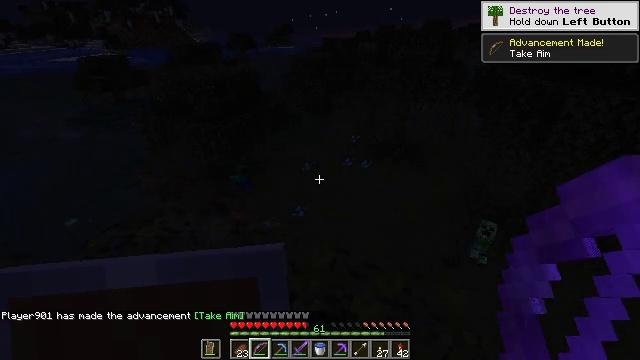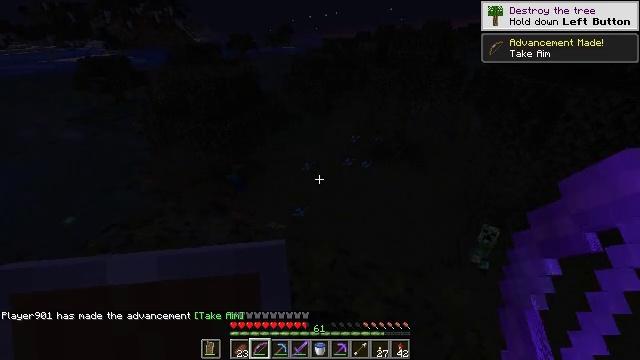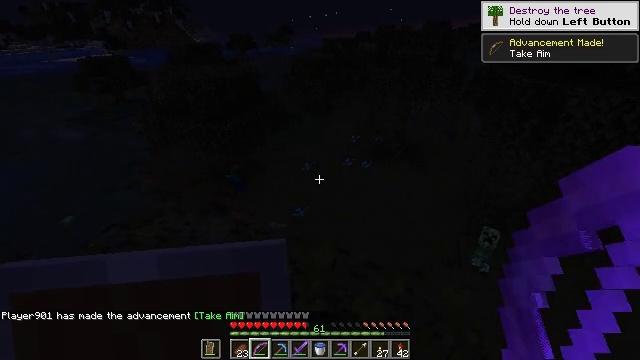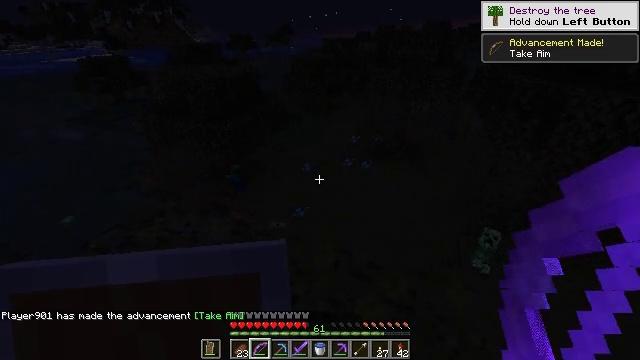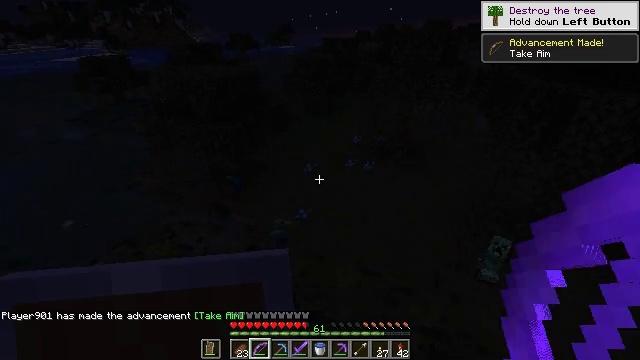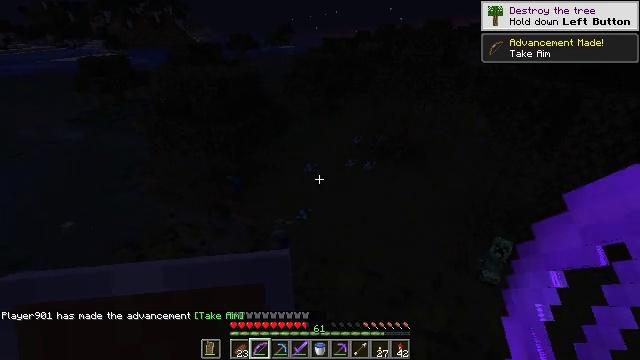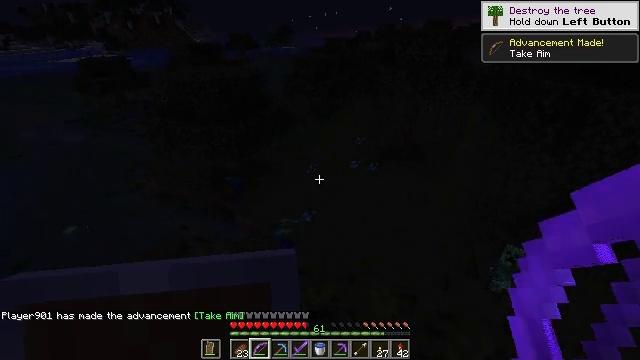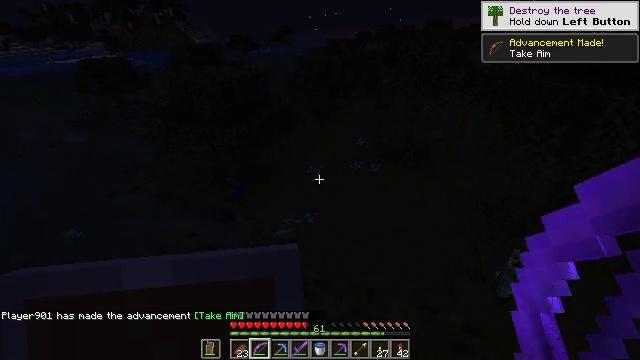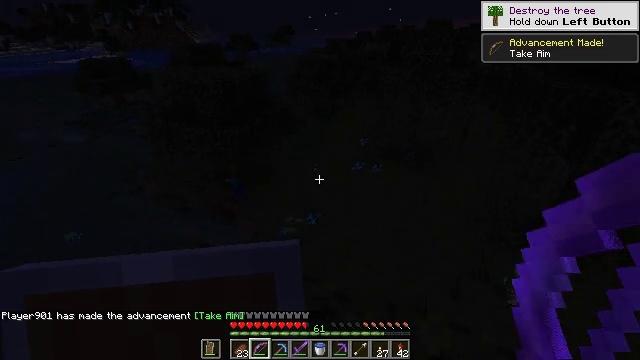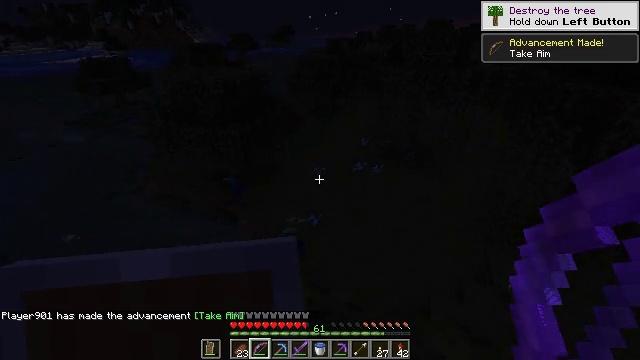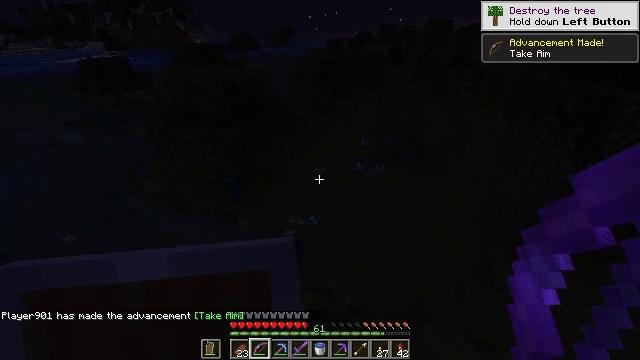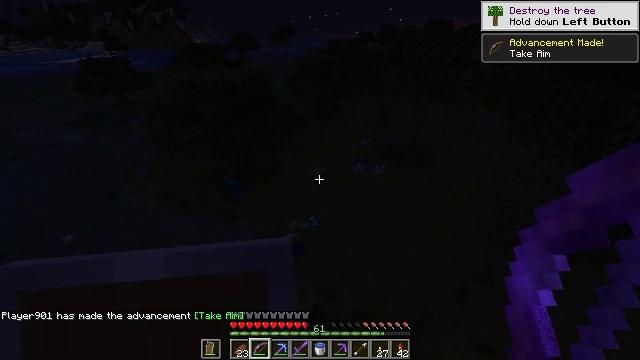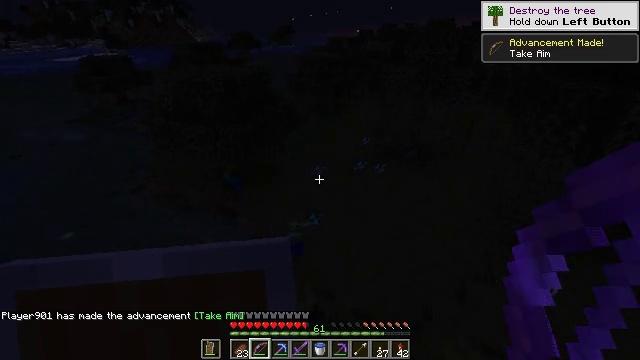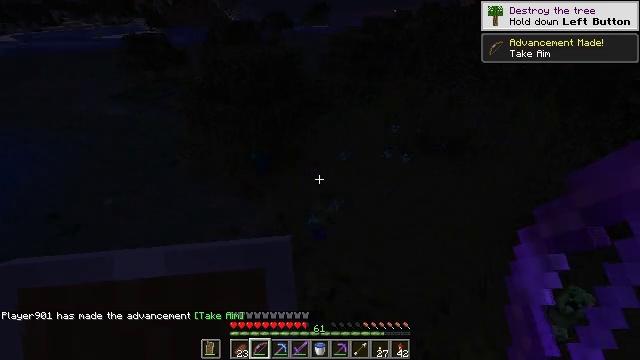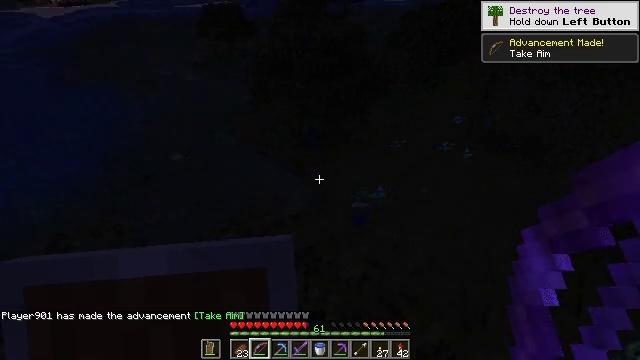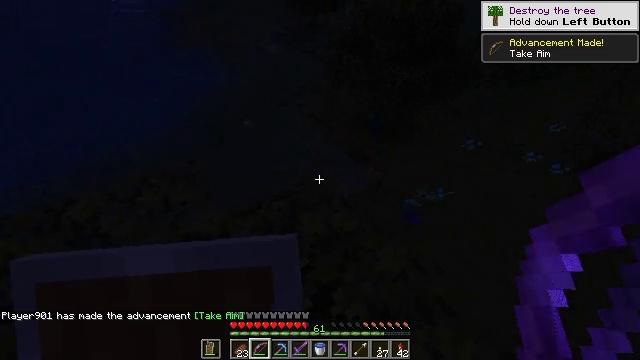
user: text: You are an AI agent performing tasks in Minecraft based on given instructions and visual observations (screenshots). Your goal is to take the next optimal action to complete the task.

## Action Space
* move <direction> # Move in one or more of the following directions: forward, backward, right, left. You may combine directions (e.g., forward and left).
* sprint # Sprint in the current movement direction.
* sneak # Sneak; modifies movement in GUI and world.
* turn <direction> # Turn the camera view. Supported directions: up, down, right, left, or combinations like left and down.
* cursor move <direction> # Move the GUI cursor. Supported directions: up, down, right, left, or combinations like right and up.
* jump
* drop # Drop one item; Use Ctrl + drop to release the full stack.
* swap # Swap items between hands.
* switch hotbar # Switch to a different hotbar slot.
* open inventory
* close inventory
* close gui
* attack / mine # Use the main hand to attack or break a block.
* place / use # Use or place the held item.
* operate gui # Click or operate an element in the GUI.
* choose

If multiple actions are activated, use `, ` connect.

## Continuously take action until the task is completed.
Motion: motion action
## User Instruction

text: Combat the slime.
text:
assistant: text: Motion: no_op
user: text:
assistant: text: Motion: no_op
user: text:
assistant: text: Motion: move forward and move left
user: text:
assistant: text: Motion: move forward and move left
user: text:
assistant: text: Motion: move forward and move left
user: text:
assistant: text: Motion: move forward and move left
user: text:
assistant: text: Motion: move forward and move left
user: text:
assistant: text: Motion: no_op
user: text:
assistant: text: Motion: no_op
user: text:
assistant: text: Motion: no_op
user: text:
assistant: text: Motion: no_op
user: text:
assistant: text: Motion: no_op
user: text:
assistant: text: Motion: turn left and down
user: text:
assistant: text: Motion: turn left and down
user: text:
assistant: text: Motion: turn left and down
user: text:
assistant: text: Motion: turn left and down
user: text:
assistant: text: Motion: turn left
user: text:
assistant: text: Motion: no_op
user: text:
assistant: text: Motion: no_op
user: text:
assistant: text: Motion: no_op
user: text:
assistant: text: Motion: no_op
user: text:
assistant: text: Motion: no_op
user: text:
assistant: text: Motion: turn left
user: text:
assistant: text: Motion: turn left
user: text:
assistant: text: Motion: turn left
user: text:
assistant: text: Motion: turn left
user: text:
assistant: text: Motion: turn left
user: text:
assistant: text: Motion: no_op
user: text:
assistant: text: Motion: no_op
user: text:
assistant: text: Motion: no_op